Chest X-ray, AP view. Patient: 45 years old, sex F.
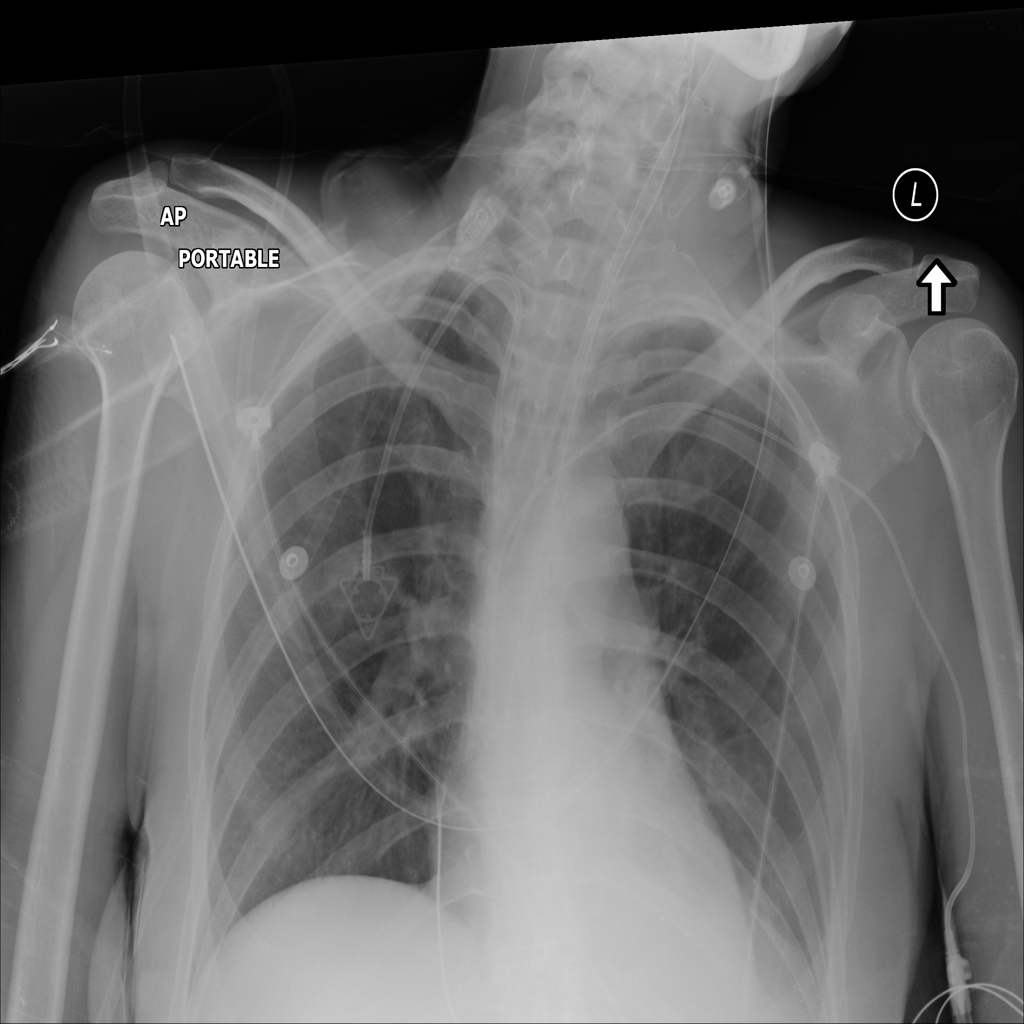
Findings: Effusion